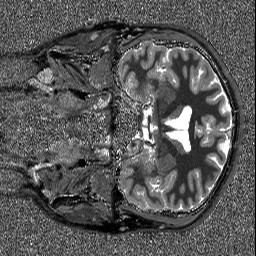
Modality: T1map
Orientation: coronal
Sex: male